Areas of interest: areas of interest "Xinming Stone Trade Center"
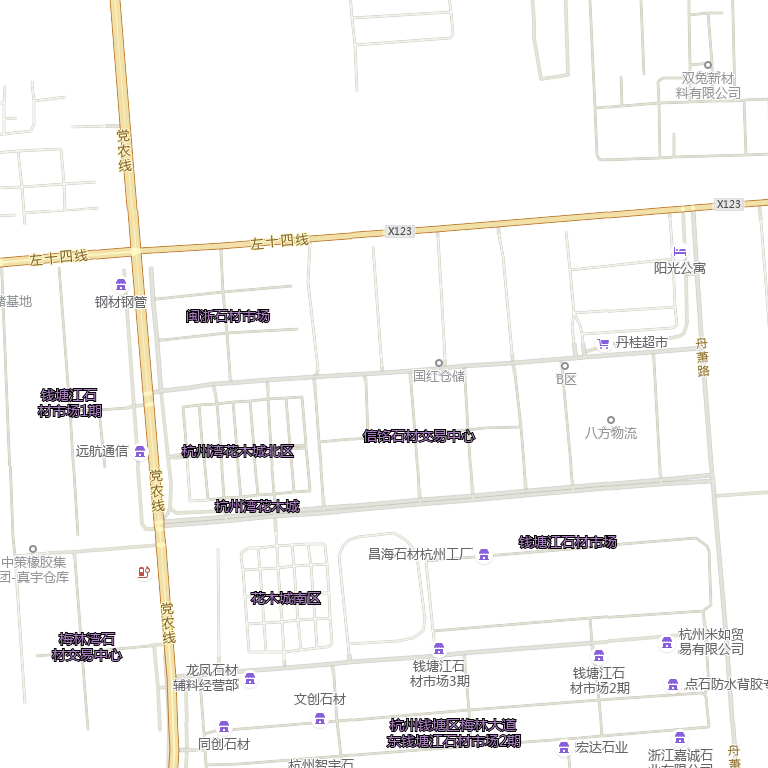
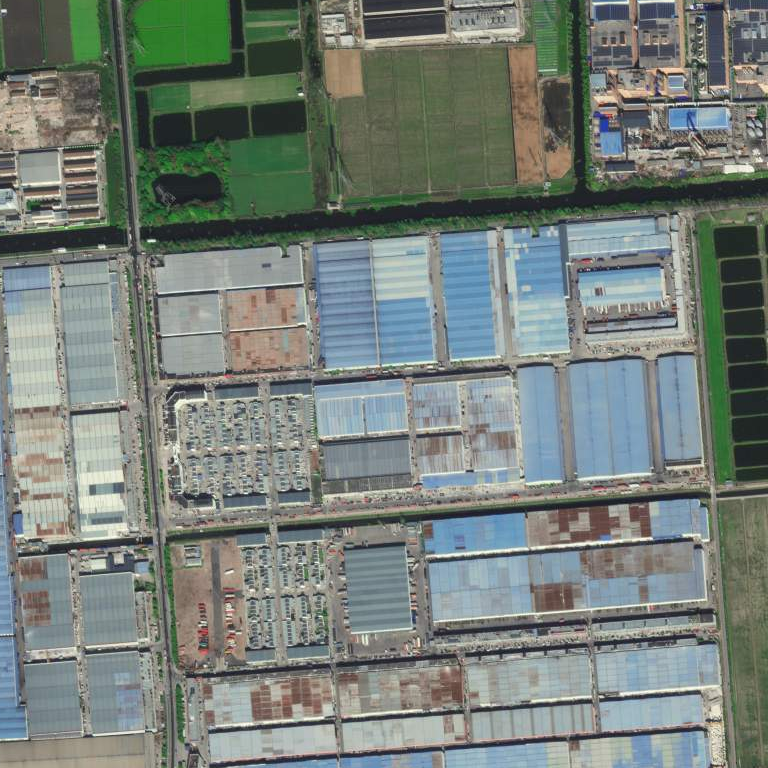